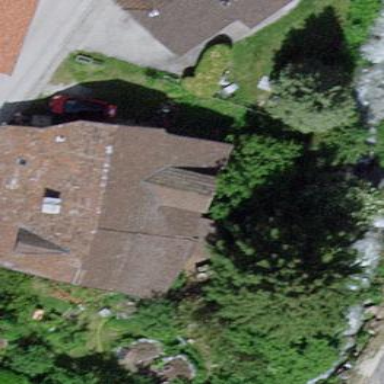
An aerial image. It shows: Simple and straightforward house.